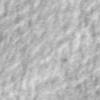
Label: no_change